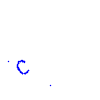
Particle: proton